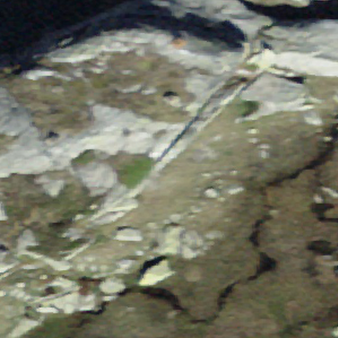
Label: bouldering_area